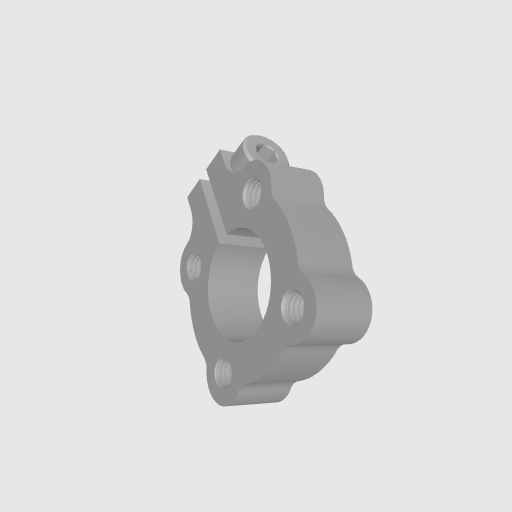
Part: ClampingHub14ID